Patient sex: F
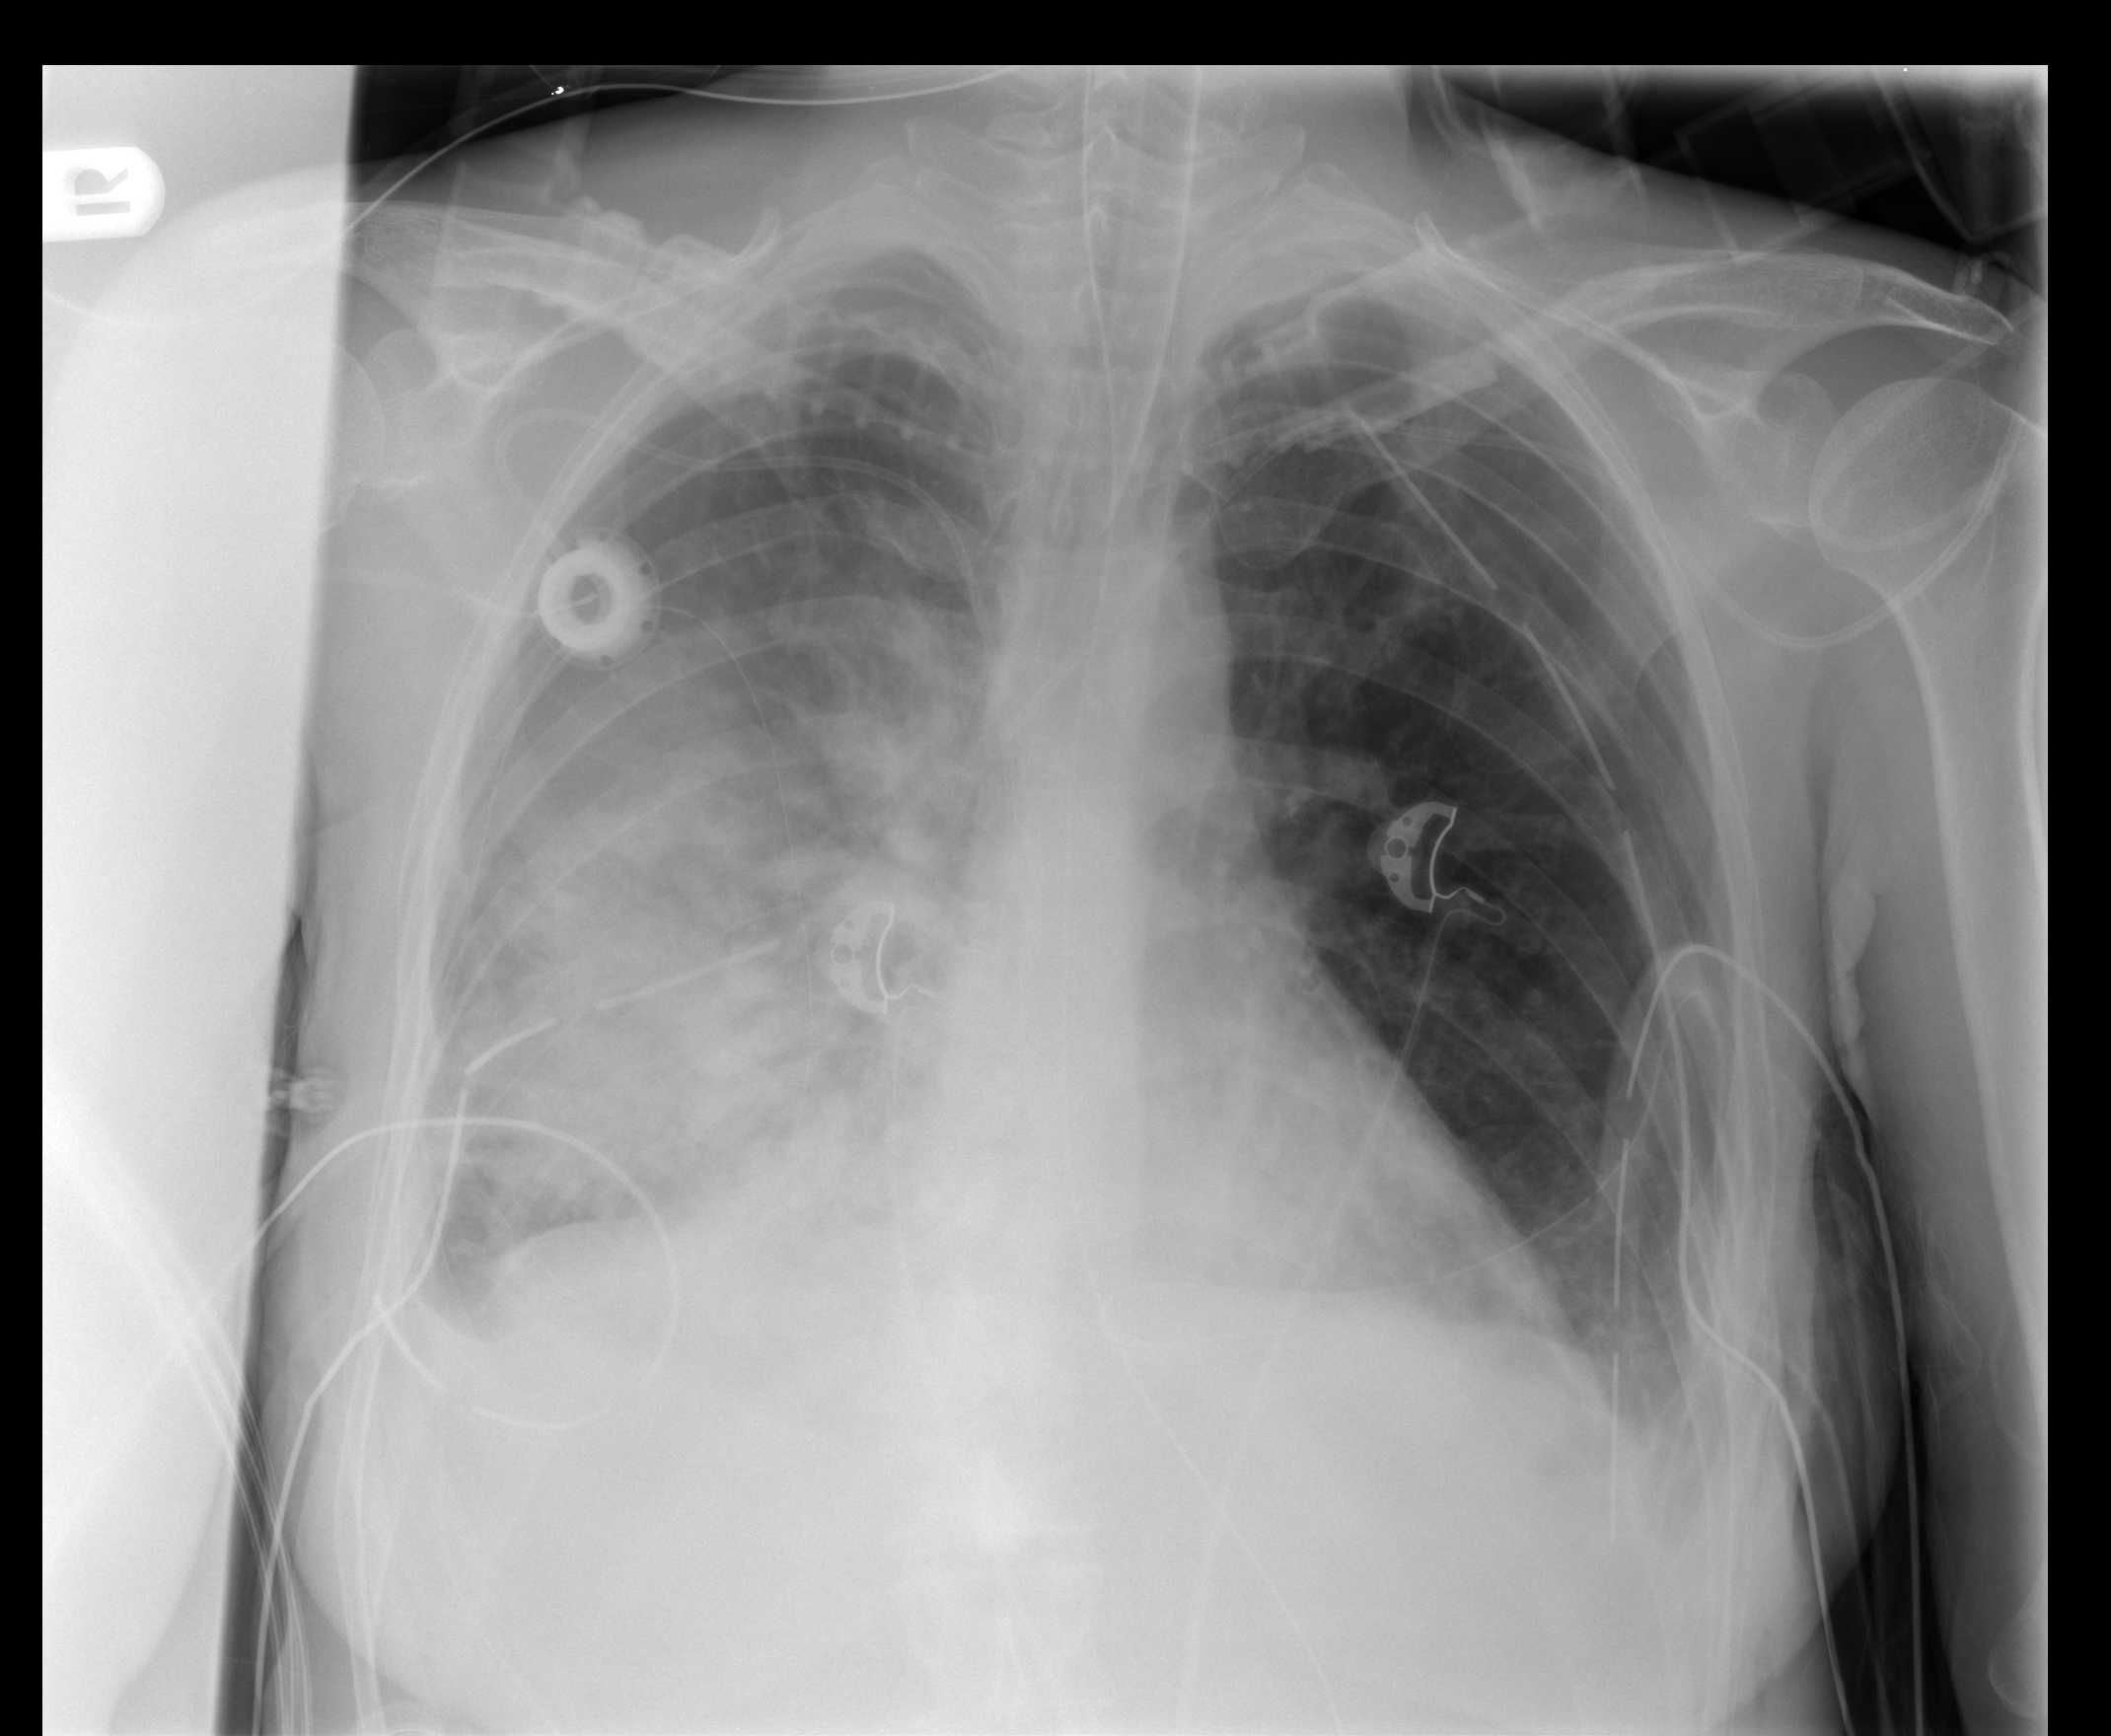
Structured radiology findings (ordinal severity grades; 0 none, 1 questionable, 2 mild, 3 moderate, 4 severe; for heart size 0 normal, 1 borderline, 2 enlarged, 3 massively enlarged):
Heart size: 0
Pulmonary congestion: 0
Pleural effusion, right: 2
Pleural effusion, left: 1
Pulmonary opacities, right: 2
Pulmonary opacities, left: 0
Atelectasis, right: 3
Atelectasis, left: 0